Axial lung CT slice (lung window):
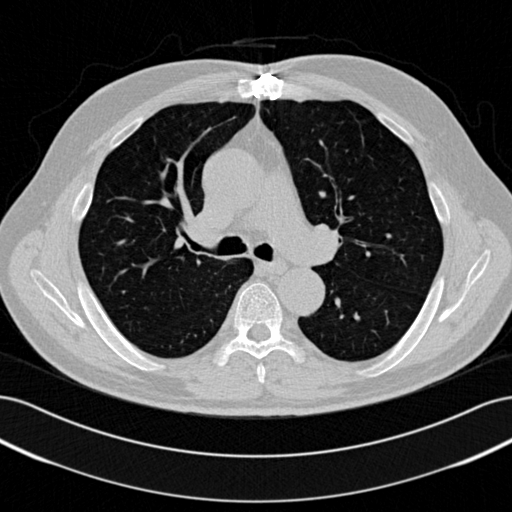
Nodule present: no